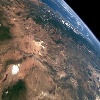
Label: land